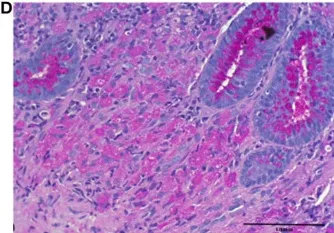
Histopathology of the colonic pinch biopsies. (D) PAS (40x) stained colon from a dog with E. Coli-associated GC with PAS positive macrophages for comparative purposes.
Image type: pathology (pas)